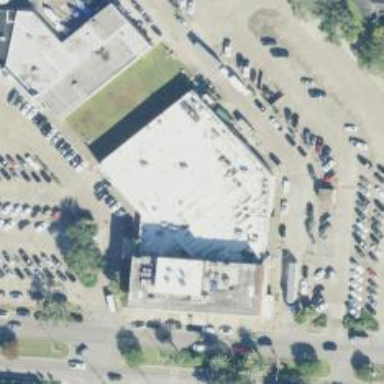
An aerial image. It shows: Supermarket.